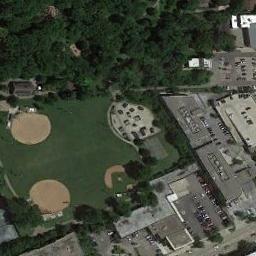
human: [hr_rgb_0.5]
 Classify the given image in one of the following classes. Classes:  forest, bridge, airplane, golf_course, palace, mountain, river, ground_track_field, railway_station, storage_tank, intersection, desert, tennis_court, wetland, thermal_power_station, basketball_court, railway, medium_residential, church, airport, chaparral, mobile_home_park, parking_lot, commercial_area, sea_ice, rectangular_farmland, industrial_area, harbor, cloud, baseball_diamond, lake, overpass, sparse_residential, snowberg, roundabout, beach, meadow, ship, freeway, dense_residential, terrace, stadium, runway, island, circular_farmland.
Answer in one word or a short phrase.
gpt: baseball_diamond